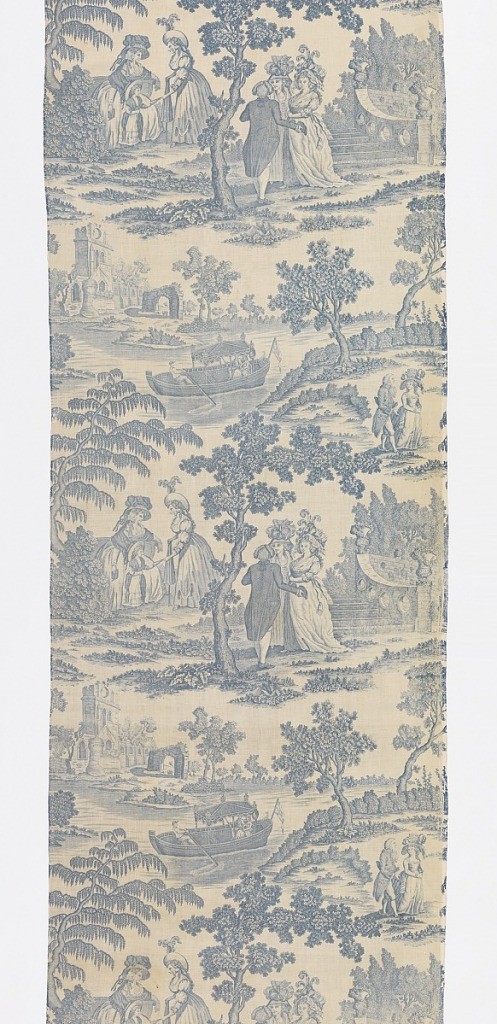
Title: Textile
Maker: David Richards, British
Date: ca. 1785
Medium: cotton Technique: printed by engraved plate on plain weave
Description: Blue textile printed with a vertical repeat pattern: main scene, at center, shows two ladies talking with a girl in a park; at the right, two ladies converse with a gentleman at the foot of a flight of stone steps with balustrade. Above, at left, two ladies being rowed in a boat by a man, past gothic ruins; at right, a lady and gentleman strolling in picturesque woods. Stone steps have an inscription on edge of tread of bottom step: "Drawn & Engrav'd By D. Richards (s reversed) Manch.r."